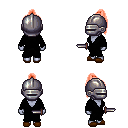
a pixel art fantasy rpg character, female body template, dark elf, purple skin, black robe, white pants, red long topknot hairstyle, metal helm, brown slippers, dagger, four views (front, back, left, right), 2x2 character sprite sheet, small pixel art, hard edges, no anti-aliasing